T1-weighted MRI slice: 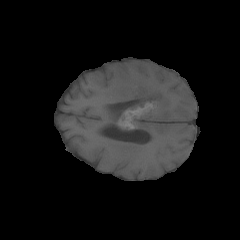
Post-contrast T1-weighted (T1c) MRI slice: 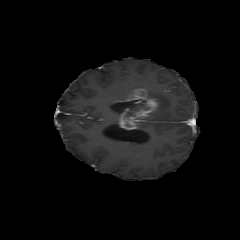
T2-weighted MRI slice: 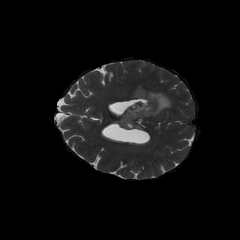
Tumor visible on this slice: yes